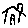
Label: house